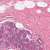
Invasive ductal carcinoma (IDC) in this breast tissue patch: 0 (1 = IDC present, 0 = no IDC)